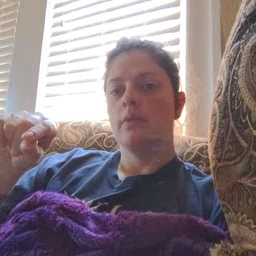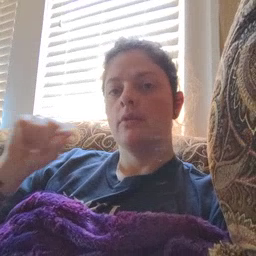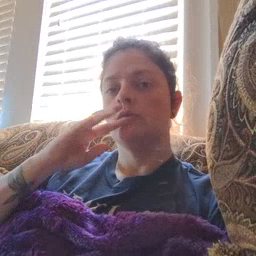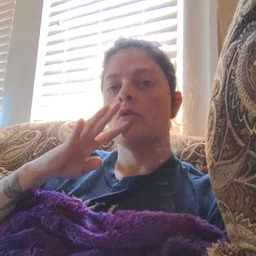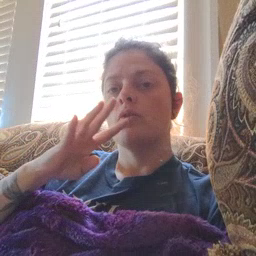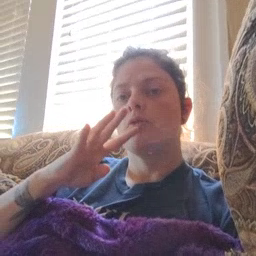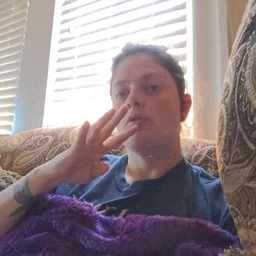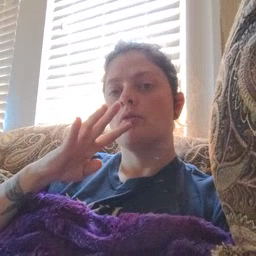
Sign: talk